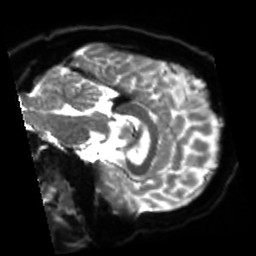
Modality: sbref
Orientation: sagittal
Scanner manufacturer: siemens
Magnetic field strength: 3 T
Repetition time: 4 s
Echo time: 0.0594 s